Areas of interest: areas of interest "Soccer Field"
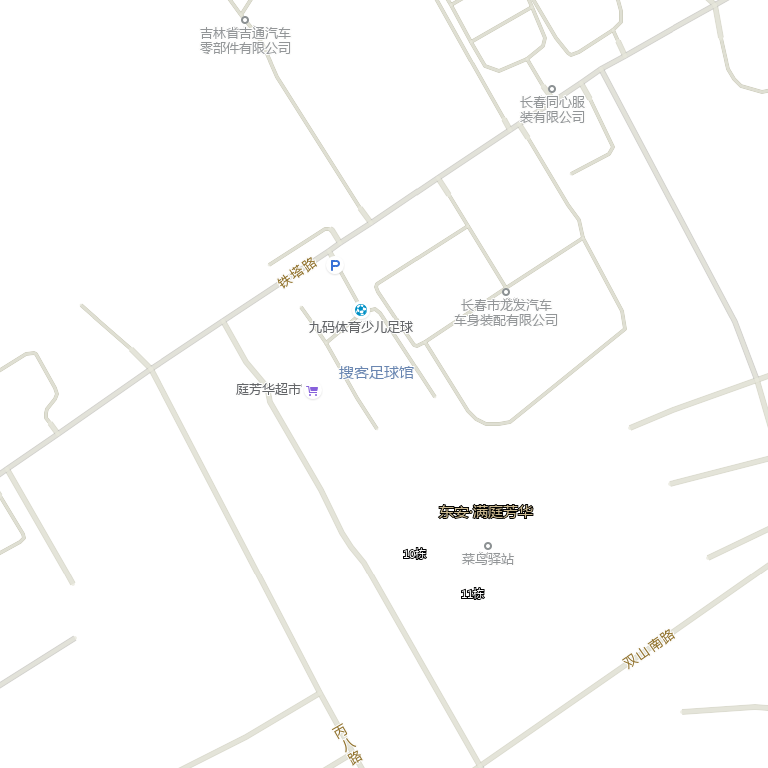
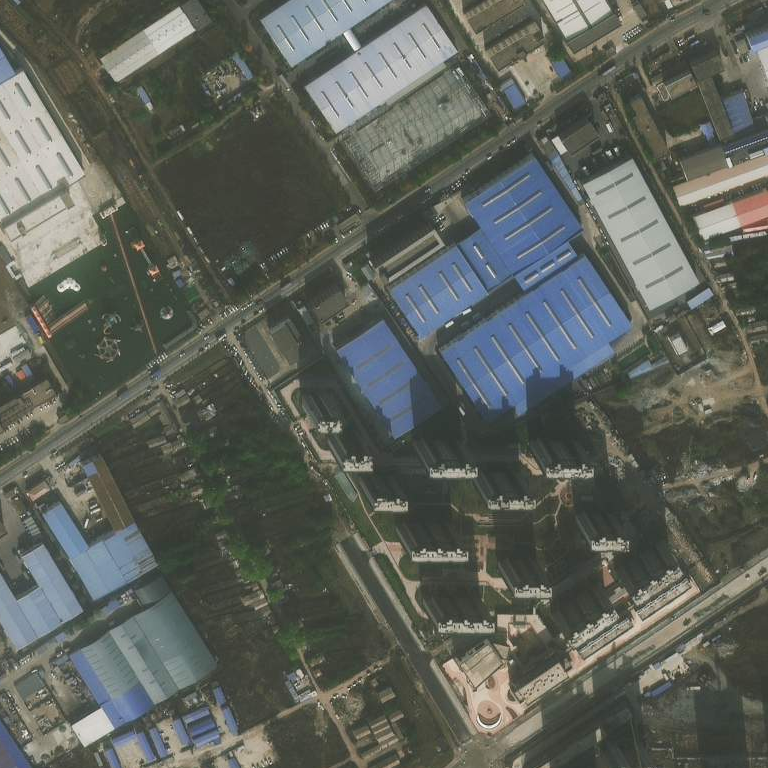